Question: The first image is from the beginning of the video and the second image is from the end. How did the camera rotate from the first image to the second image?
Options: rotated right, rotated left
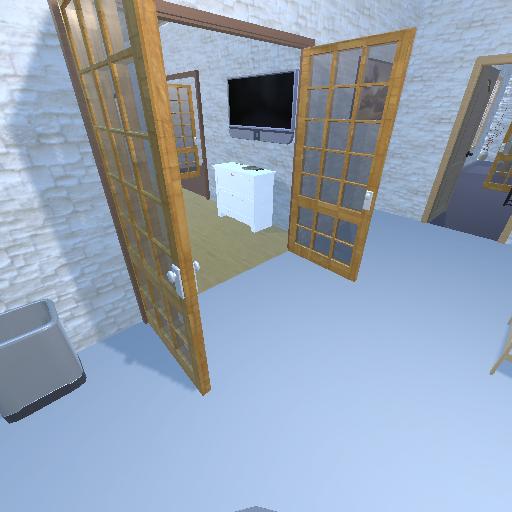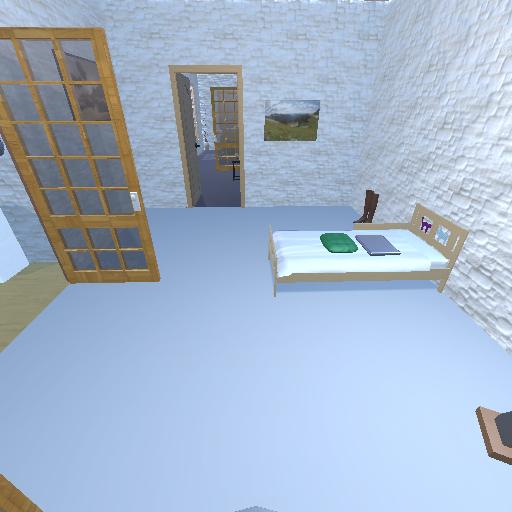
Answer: rotated right